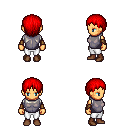
a pixel art fantasy rpg character, female body template, human, tanned skin, steel chest armor, white pants, red plain hairstyle, cloth bracers, brown shoes, four views (front, back, left, right), 2x2 character sprite sheet, small pixel art, hard edges, no anti-aliasing